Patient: sex M, age 51
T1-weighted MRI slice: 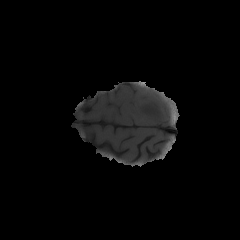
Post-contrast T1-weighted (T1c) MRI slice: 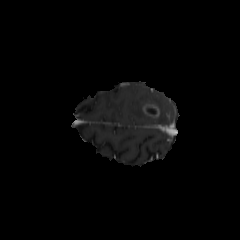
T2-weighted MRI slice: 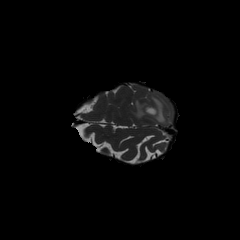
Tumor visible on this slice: yes
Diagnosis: Glioblastoma, IDH-wildtype
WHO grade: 4